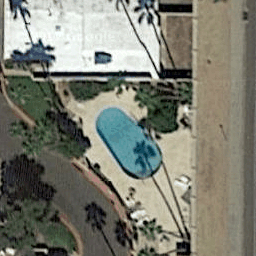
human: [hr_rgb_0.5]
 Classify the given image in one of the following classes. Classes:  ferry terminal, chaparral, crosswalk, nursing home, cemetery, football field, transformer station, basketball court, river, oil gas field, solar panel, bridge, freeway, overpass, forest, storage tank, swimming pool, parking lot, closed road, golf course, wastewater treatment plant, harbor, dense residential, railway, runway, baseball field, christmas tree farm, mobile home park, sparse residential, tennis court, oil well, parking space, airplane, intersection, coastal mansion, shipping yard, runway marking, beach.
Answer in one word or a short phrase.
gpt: swimming pool